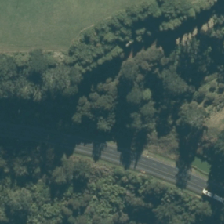
Land cover: broadleaved_indigenous_hardwood